Question: I have a problem with a console project of C#. I want to use the whole console screen to write text in it. Meaning, for example, to "draw" a border along the border of the console.
The problem is the unnecessary last character in the last line. How can I prevent it?
For a better understanding, I've added a picture of the unwanted character.
I draw it by filling a two dimensional array of chars and dumping it with the following method. yMax is the height and xMax the width of the console window.
'''
private void DumpCharacters()
{
for (int y = 0; y < yMax - 1; y++)
{
string line = string.Empty;
for (int x = 0; x < xMax; x++)
{
line += characters[x, y];
}
Console.SetCursorPosition(0, y);
Console.Write(line);
}
}
'''
I already tried to increase the height of the border, but then, the mentioned character overwrites the border at that position.
Sorry for my unclear explanation. Of course I meant, like Attila Bujaki said, the jump to the last line. Is it possible to prevent this?
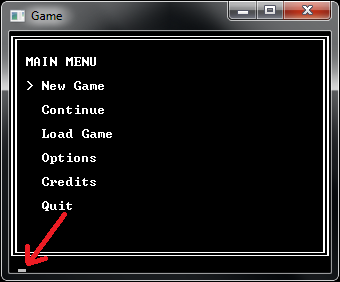
Answer: If you want to fill the whole console window with your characters a possible way to go is to move back your cursor to the 0,0 position.
Example:
'''
Console.CursorVisible = false;
for(int i = 0; i < Console.WindowHeight * Console.WindowWidth; i ++)
{
Console.Write((i / Console.WindowWidth) % 10); // print your stuff
}
Console.SetCursorPosition(0, 0);
Console.ReadKey();
'''
So you could do it like this in your method:
'''
private void DumpCharacters()
{
for (int y = 0; y < yMax; y++)
{
string line = string.Empty;
for (int x = 0; x < xMax; x++)
{
line += characters[x, y];
}
Console.SetCursorPosition(0, y);
Console.Write(line);
}
Console.SetCursorPosition(0, 0);
}
'''
It is because now you can use the last line of the Console screen too.

Here is the full code to generate the desired outcome:
'''
using System;
using System.Collections.Generic;
using System.Linq;
using System.Text;
using System.Threading.Tasks;
namespace ConsoleChar
{
class Program
{
static void Main(string[] args)
{
Console.Title = "Stackoverflow - Super example";
Console.CursorVisible = false;
int yMax = Console.WindowHeight;
int xMax = Console.WindowWidth;
char[,] characters= new char[Console.WindowWidth, Console.WindowHeight];
for (int i = 0; i < Console.WindowWidth; i++ )
{
for (int j = 0; j < Console.WindowHeight; j++)
{
char currentChar = ' ';
if((i == 0) || (i == Console.WindowWidth - 1))
{
currentChar = '|';
}
else
{
if((j == 0) || (j == Console.WindowHeight - 1))
{
currentChar = '-';
}
}
characters[i, j] = currentChar;
}
}
characters[0, 0] = '+';
characters[Console.WindowWidth-1, 0] = '+';
characters[0, Console.WindowHeight - 1] = '+';
characters[Console.WindowWidth - 1, Console.WindowHeight - 1] = '+';
for (int y = 0; y < yMax ; y++)
{
string line = string.Empty;
for (int x = 0; x < xMax; x++)
{
line += characters[x, y];
}
Console.SetCursorPosition(0, y);
Console.Write(line);
}
Console.SetCursorPosition(0, 0);
}
}
}
'''